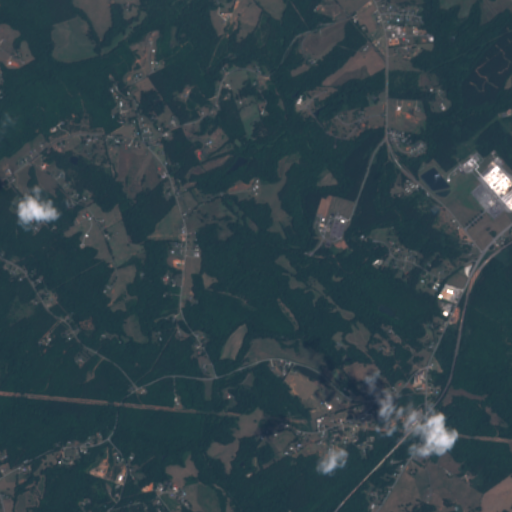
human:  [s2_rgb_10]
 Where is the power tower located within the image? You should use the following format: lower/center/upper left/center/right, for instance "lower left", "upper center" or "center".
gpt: The power tower is located in the lower right of the image.
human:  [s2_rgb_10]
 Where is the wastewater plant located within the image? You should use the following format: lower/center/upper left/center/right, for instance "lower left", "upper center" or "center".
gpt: The wastewater plant is located in the center right of the image.
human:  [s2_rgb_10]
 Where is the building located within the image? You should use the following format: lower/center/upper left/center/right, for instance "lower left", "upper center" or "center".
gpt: The building is located in the center right of the image.
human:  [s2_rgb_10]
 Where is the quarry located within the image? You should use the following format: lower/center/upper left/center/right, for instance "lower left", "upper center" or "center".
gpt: There is no quarry in the image.